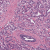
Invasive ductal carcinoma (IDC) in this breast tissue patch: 1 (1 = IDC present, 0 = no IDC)